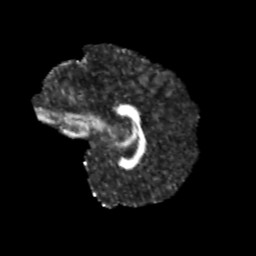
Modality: FA
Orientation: sagittal
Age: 13
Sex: female
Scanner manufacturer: siemens
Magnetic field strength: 3 T
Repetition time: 3.8 s
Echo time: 0.07 s